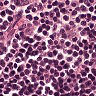
Metastatic tissue present: no